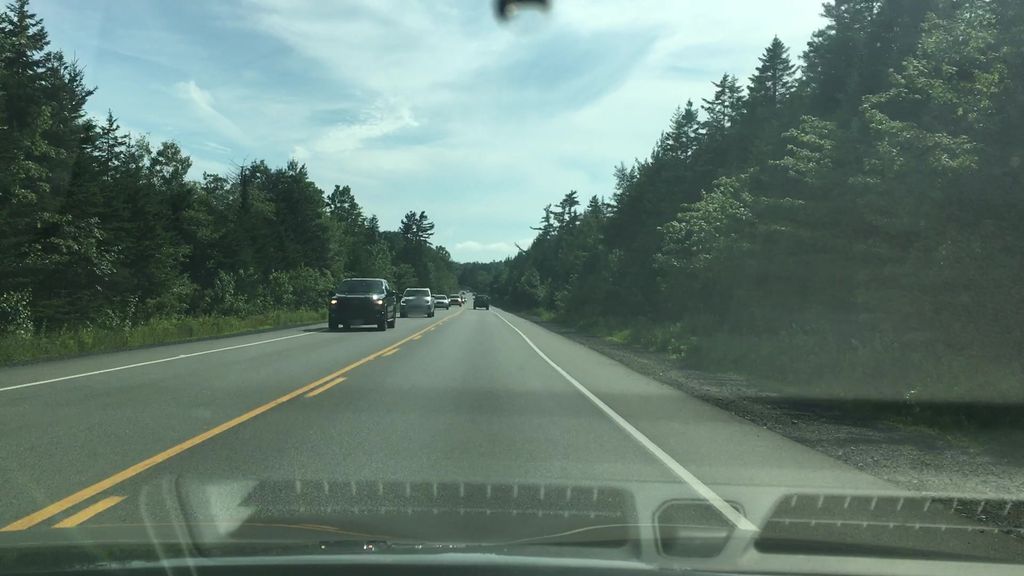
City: halifax